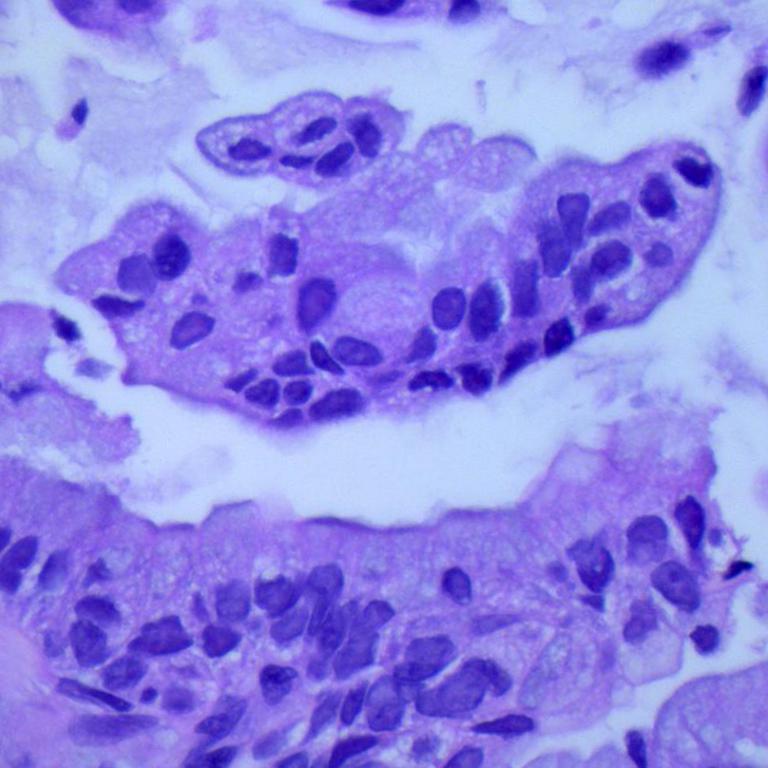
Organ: lung
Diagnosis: adenocarcinomas